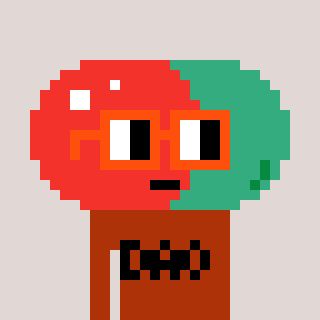
a pixel art character with square orange glasses, a pill-shaped head and a hotbrown-colored body on a warm background